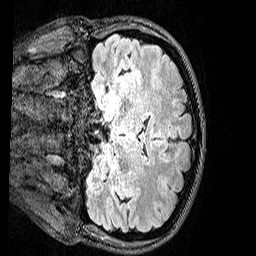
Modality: FLAIR
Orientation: coronal
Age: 23
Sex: female
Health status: healthy
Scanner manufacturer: siemens
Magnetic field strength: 3 T
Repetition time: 5 s
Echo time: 0.388 s